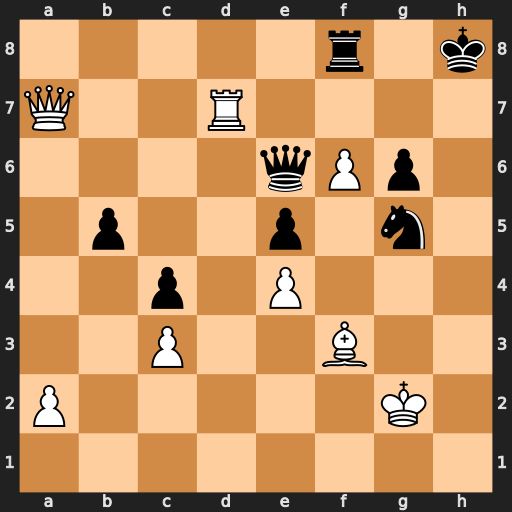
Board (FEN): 5r1k/Q2R4/4qPp1/1p2p1n1/2p1P3/2P2B2/P5K1/8
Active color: w
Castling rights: -
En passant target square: -
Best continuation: Rh7+ Nxh7 Qg7#